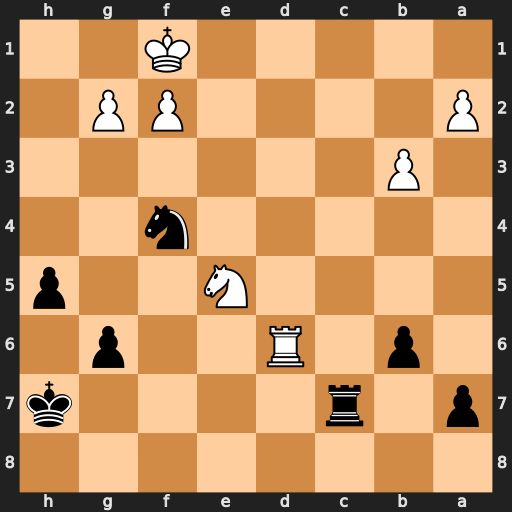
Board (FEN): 8/p1r4k/1p1R2p1/4N2p/5n2/1P6/P4PP1/5K2
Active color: b
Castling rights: -
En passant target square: -
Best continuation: Rc1+ Rd1 Rxd1#